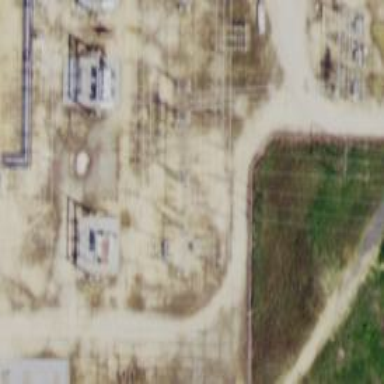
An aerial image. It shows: Switch used for power control.